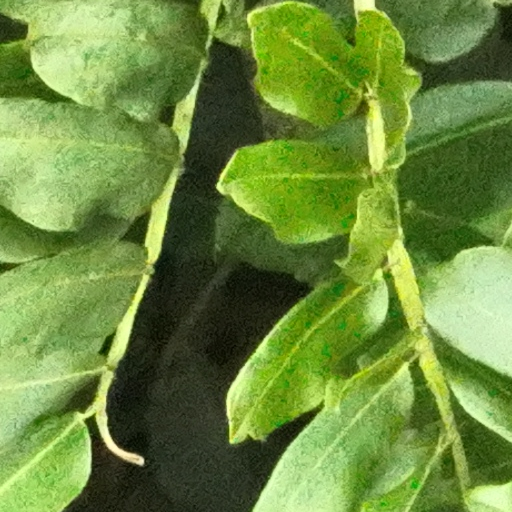
Species: Dipteryx oleifera
GBIF accepted scientific name: Dipteryx oleifera
Crown area (m\u00b2): 312.593